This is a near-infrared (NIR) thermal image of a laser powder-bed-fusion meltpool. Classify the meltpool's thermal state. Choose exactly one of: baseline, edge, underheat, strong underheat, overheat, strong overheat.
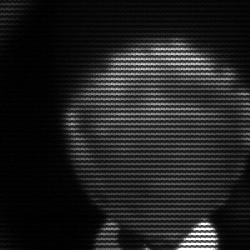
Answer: edge